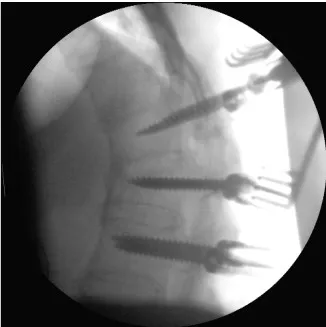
The fluoroscopic control performed a short time before to assess the right screw position shows the later fractured level without any particularity (right).
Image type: radiology (x_ray)